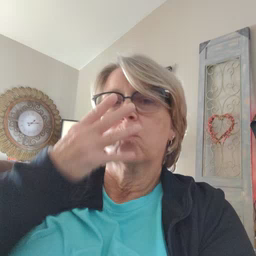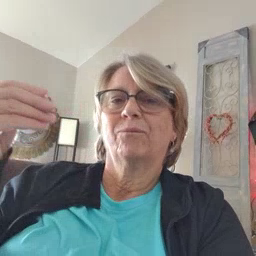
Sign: wolf